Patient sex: M
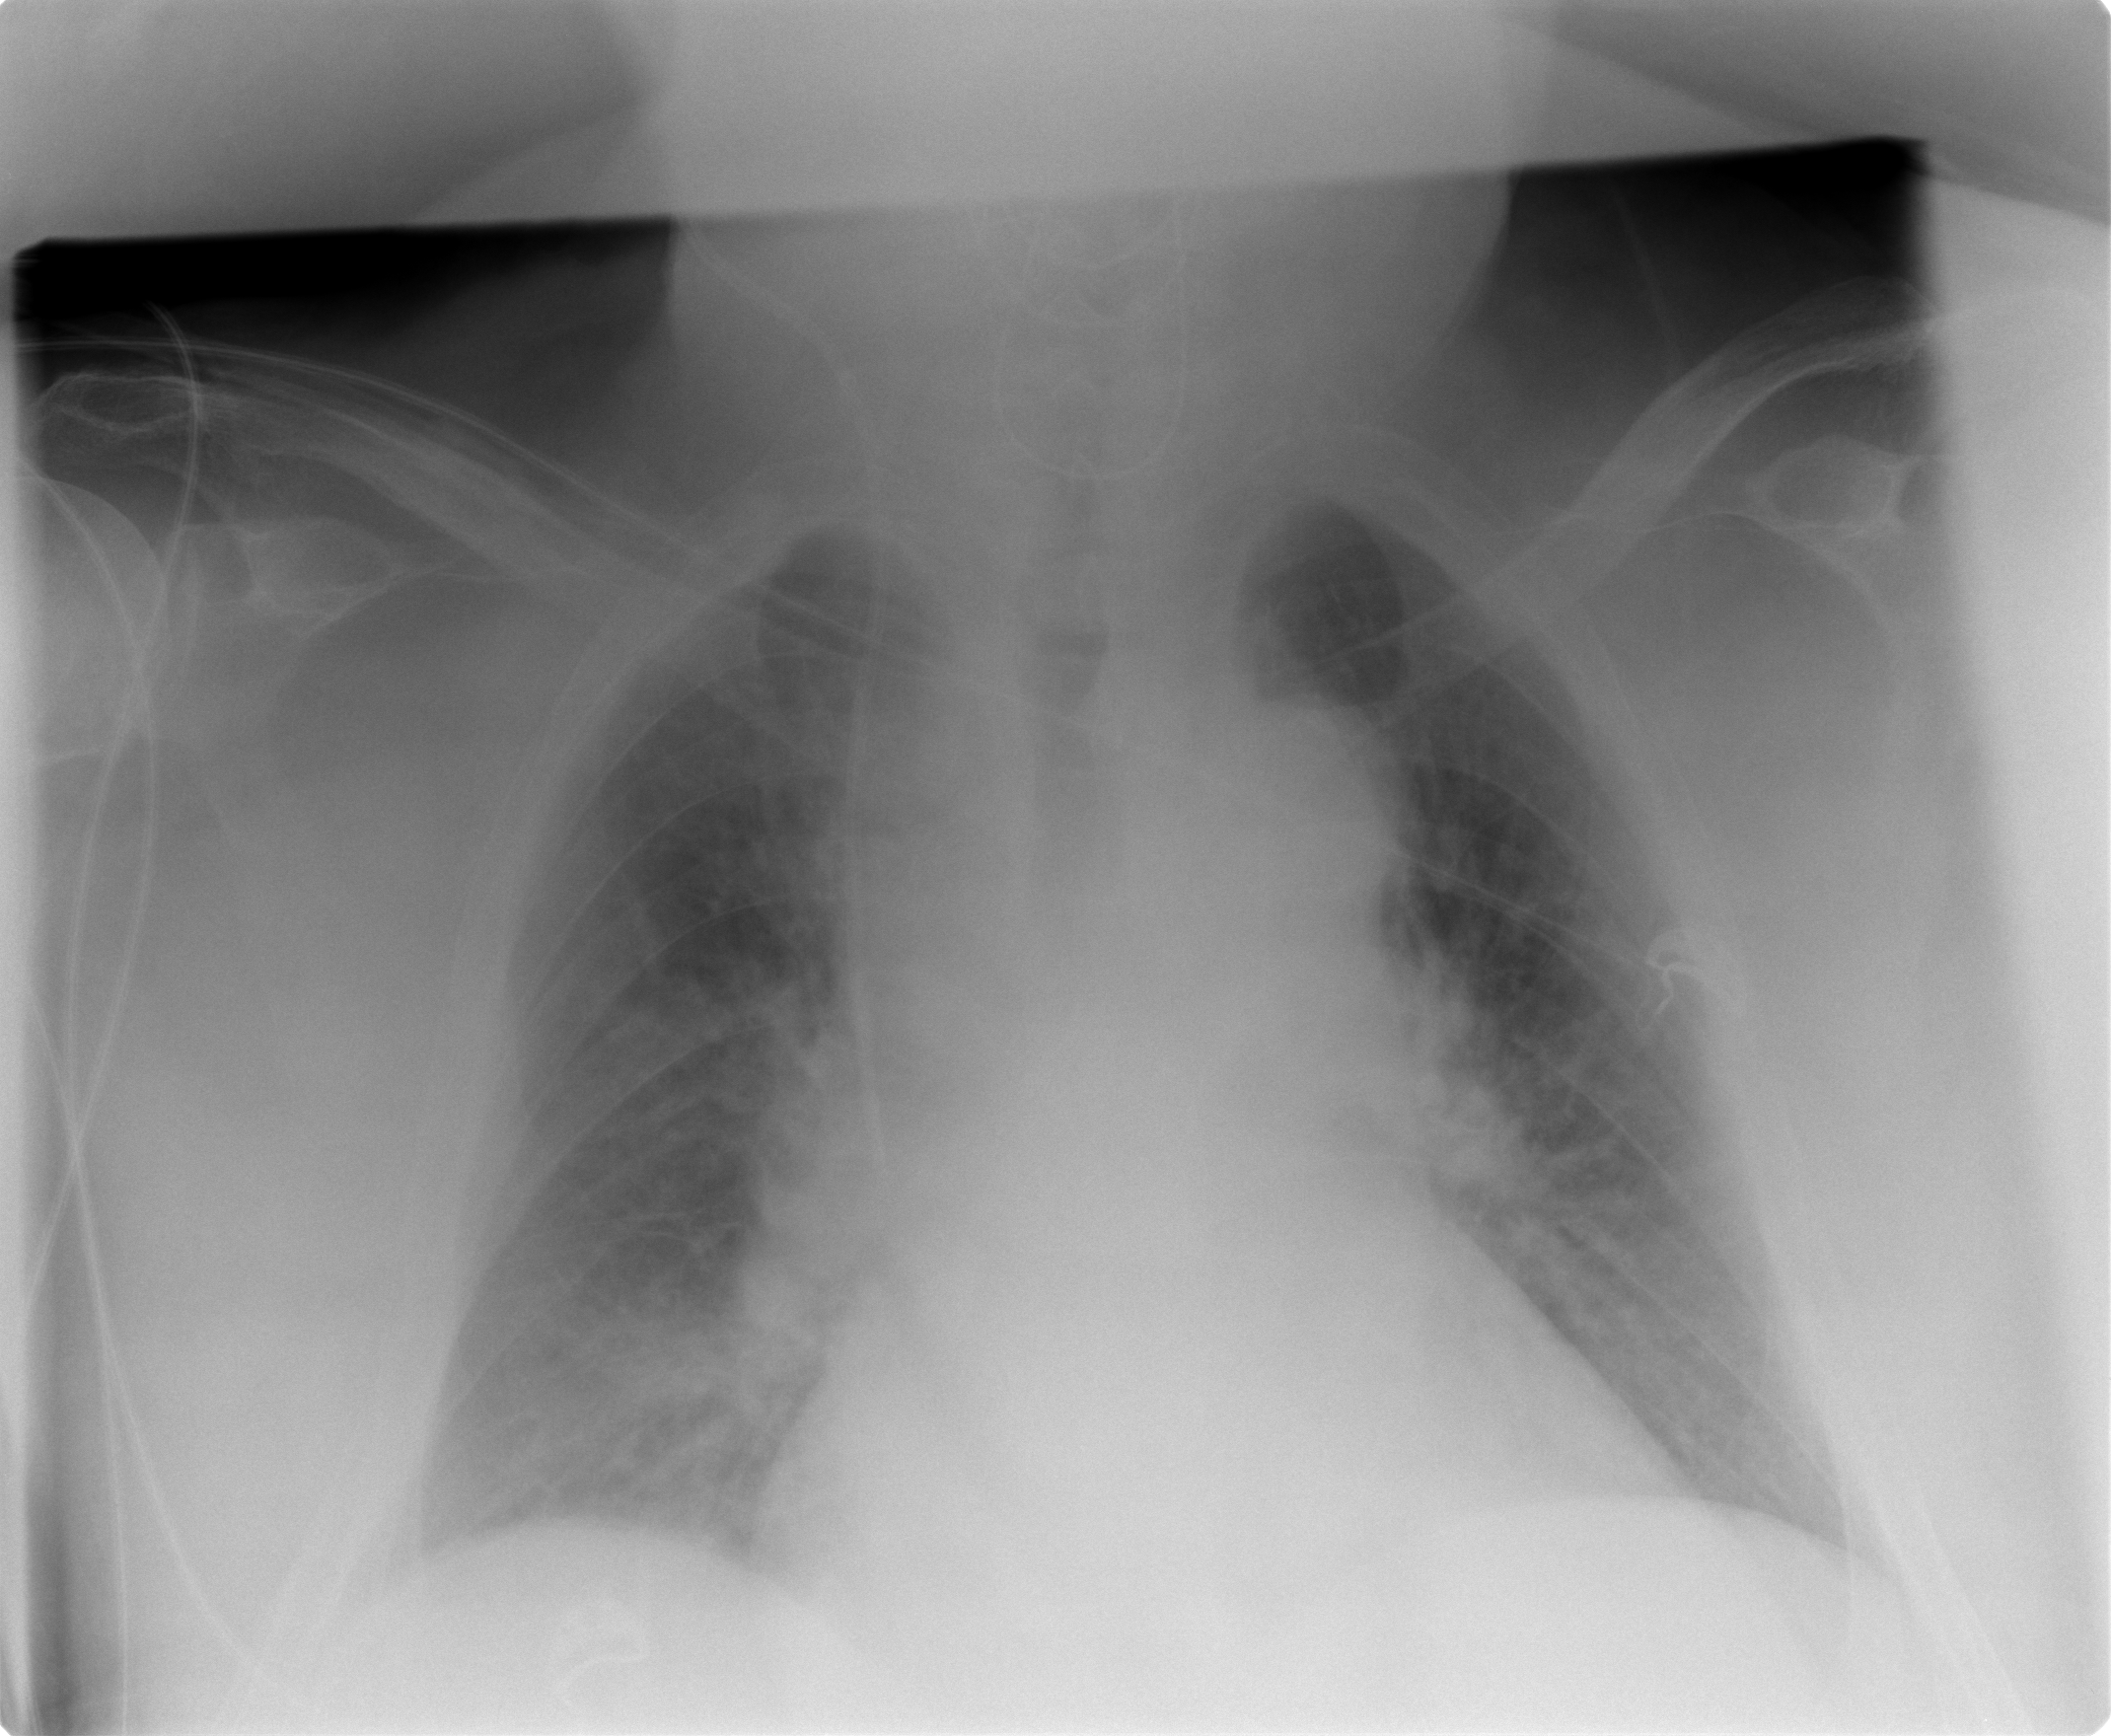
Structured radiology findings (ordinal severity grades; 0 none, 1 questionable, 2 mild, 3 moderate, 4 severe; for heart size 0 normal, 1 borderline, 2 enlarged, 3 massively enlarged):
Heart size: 2
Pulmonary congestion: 2
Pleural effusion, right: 1
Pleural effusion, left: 0
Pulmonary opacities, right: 2
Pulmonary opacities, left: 3
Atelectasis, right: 2
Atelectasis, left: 2